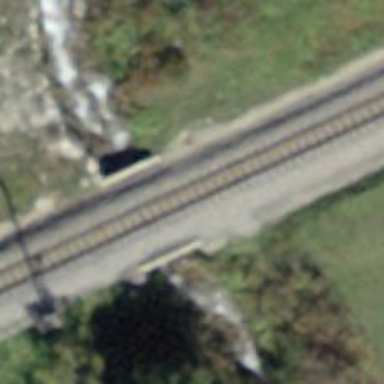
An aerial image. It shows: Narrow-gauge railway bridge with electrified contact lines and one track.